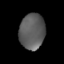
Tissue: lung
Cell type: Epithelial cells
Senescence score: 0.596
Nuclear area (px): 890
Mean DAPI intensity: 92.385